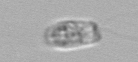
Label: Amoeba